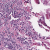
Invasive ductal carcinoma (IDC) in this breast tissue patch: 1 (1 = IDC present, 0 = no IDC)